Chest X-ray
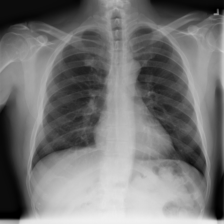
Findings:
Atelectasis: negative
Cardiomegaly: negative
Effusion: negative
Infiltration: negative
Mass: negative
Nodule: negative
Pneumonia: negative
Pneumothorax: negative
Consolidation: negative
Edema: negative
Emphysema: negative
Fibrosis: negative
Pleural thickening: negative
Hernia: negative